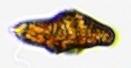
Label: Akashiwo